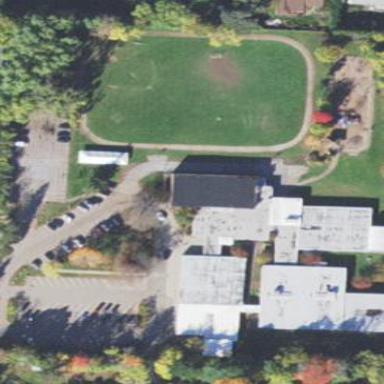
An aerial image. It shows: Elementary school.